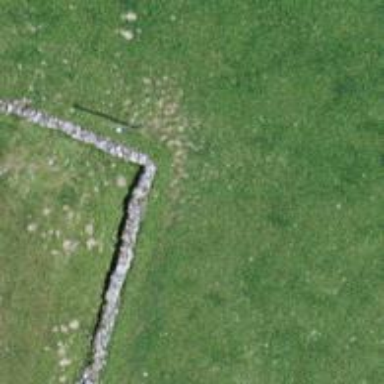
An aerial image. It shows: Wall is shown in the image.